Question: Im working on an activity that conatins a map and im trying to add buttons on top of it, here is how my xml looks like

here is my xml:
'''
<?xml version="1.0" encoding="utf-8"?>
<LinearLayout xmlns:android="http://schemas.android.com/apk/res/android"
android:id="@+id/multi_layout"
android:layout_width="match_parent"
android:layout_height="match_parent"
android:baselineAligned="false"
android:orientation="horizontal" >
<FrameLayout
android:id="@+id/container_a"
android:layout_width="0dp"
android:layout_height="match_parent"
android:layout_weight="1" >
</FrameLayout>
<RelativeLayout
android:layout_width="0dp"
android:id="@+id/container_b"
android:layout_height="match_parent"
android:layout_weight="1" >
<fragment
android:id="@+id/map_fragment"
android:name="com.google.android.gms.maps.SupportMapFragment"
android:layout_width="match_parent"
android:layout_height="match_parent" />
<RadioGroup
android:id="@+id/radio_group_list_selector"
android:layout_width="match_parent"
android:layout_height="48dp"
android:background="#80000000"
android:orientation="horizontal"
android:padding="4dp" >
<Button
android:id="@+id/driving"
android:layout_width="0dp"
android:layout_height="match_parent"
android:layout_weight="1"
android:background="@drawable/bkg"
android:drawableTop="@drawable/car"
android:gravity="center_horizontal|center_vertical" />
<Button
android:id="@+id/radioAZ"
android:layout_width="0dp"
android:layout_height="match_parent"
android:layout_weight="1"
android:background="@drawable/bkg"
android:drawableTop="@drawable/walk"
android:gravity="center_horizontal|center_vertical" />
<Button
android:id="@+id/bicycling"
android:layout_width="0dp"
android:layout_height="match_parent"
android:layout_weight="1"
android:background="@drawable/bkg"
android:drawableTop="@drawable/bicycle"
android:gravity="center_horizontal|center_vertical" />
</RadioGroup>
</RelativeLayout>
'''
However when i run the app, that map still goes on top of the buttons, anyone know how i can get the buttons on top of the map so that the user can see and use them? something along the line of z-index or so?
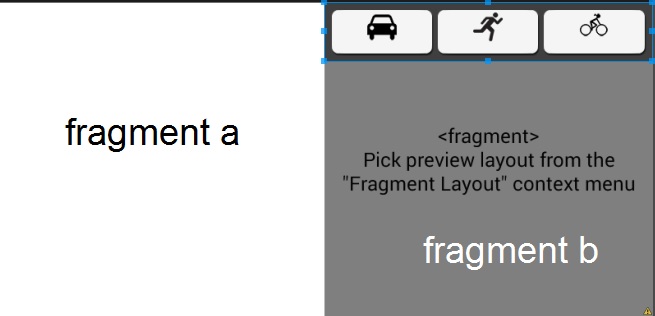
Answer: You are placing a SupportMapFragment on XML and also replacing the FrameLayout that contains that fragment and the buttons with another fragment.